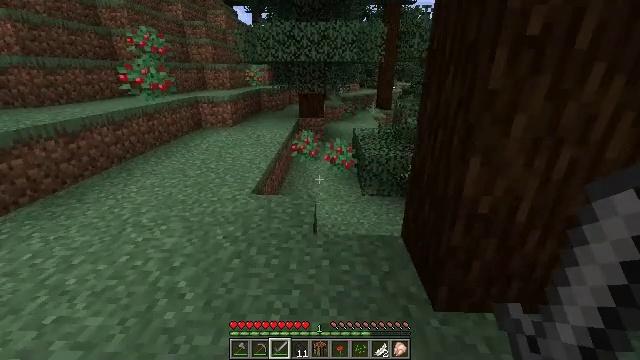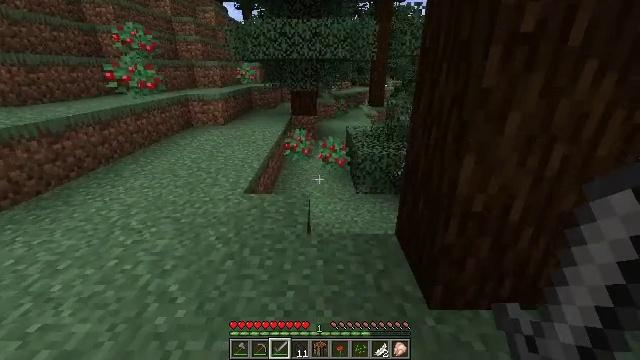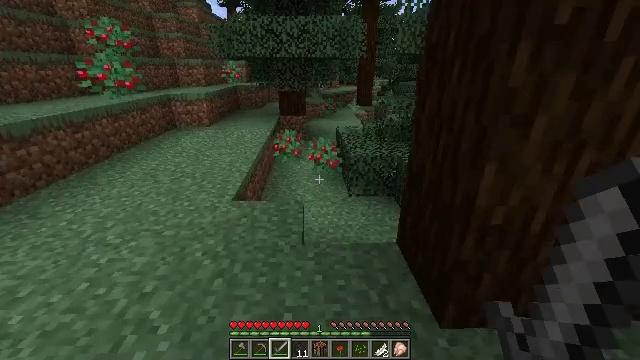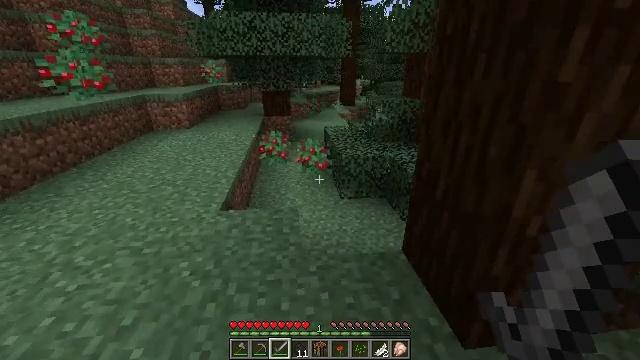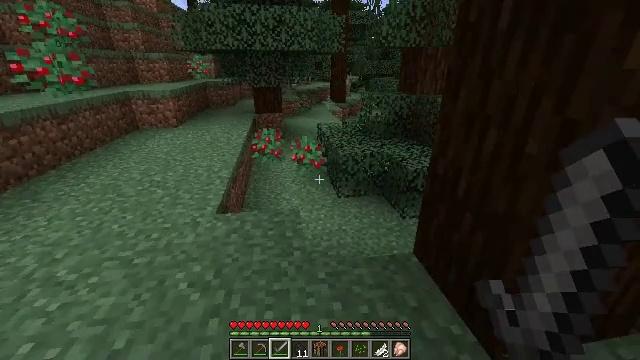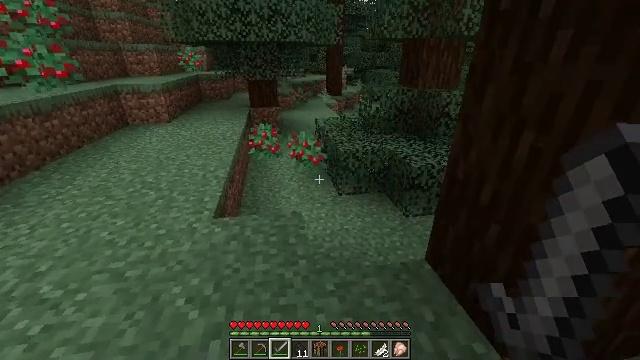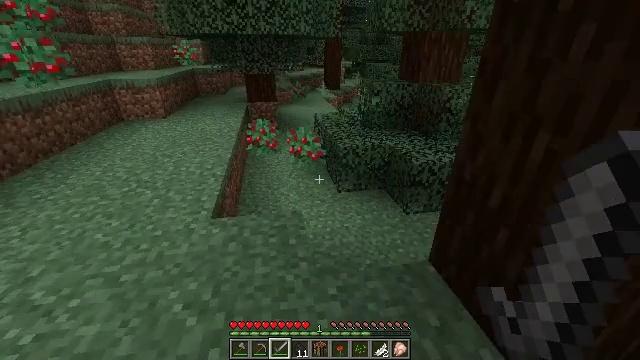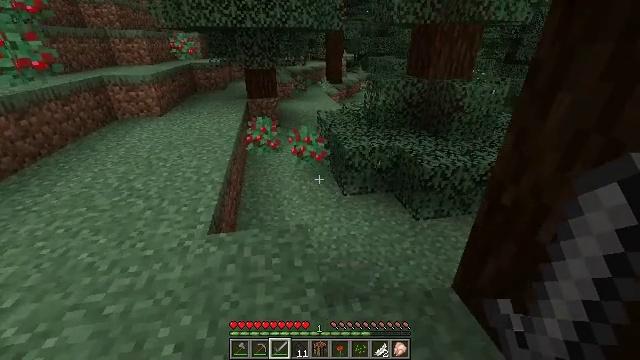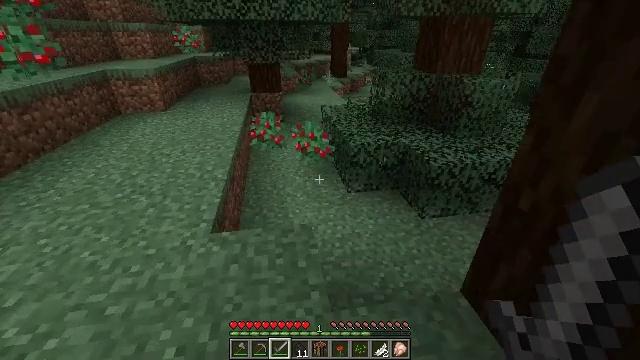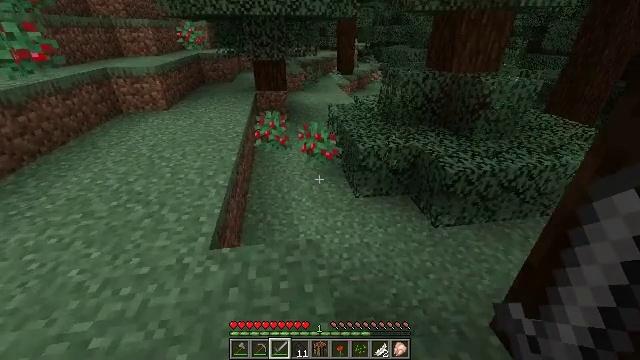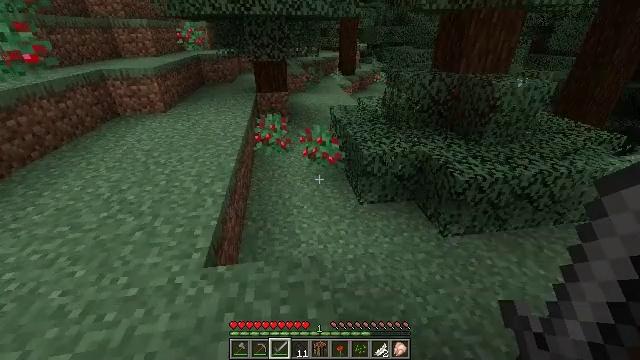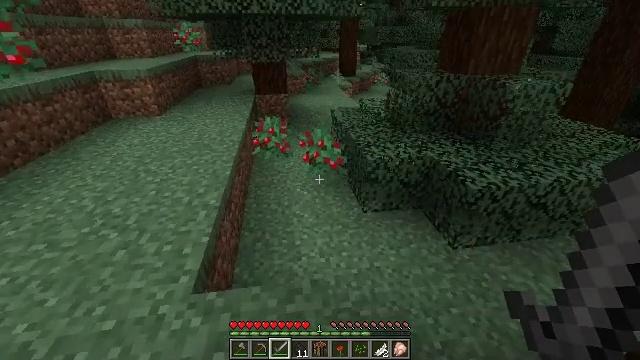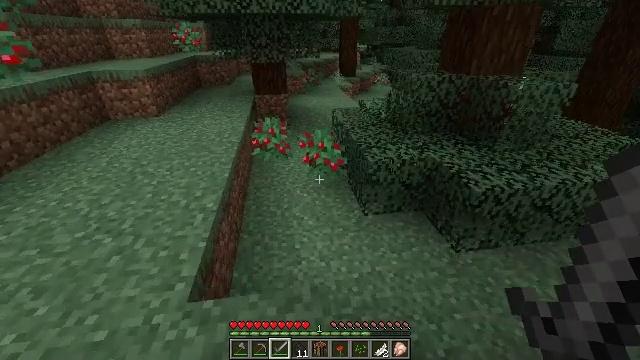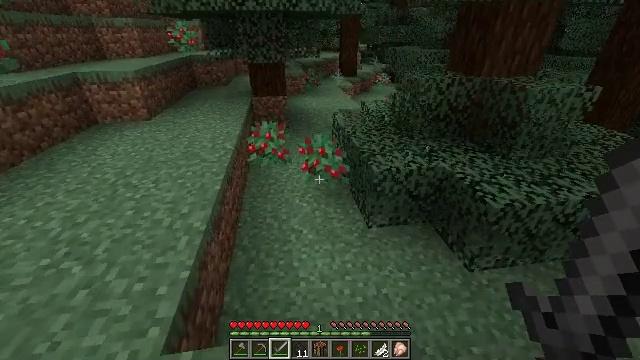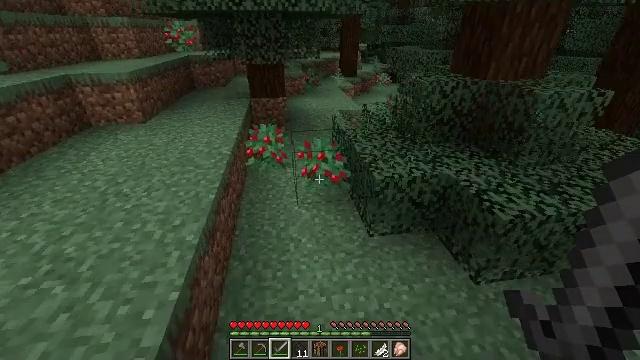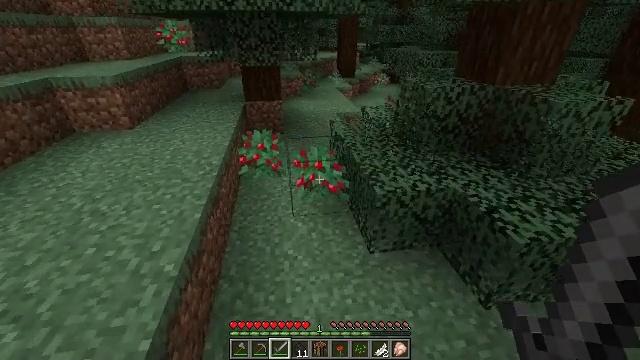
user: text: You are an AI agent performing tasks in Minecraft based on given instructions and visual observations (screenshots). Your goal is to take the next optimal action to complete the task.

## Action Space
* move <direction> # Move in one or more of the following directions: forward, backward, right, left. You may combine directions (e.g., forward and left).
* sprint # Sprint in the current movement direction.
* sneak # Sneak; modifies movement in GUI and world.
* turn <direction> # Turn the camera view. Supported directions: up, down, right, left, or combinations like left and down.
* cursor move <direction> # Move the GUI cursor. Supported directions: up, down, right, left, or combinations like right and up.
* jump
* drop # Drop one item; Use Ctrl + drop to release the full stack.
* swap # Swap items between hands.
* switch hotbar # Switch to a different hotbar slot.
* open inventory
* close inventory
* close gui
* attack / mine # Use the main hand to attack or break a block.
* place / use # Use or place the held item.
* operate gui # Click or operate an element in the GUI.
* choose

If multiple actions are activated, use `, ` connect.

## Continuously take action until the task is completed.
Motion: motion action
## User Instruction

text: Gather materials from the sweet berry bush.
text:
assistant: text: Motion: move forward and move left, turn right
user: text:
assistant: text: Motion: move forward and move left, turn right
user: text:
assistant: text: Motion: move forward and move left, turn right
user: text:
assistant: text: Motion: move forward and move left, turn right
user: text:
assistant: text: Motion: move forward, turn right and down
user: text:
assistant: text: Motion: move forward, turn down
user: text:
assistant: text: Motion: move forward, turn down
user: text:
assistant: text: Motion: move forward, turn down
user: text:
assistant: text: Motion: move forward, turn left
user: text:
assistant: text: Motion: move forward
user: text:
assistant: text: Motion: move forward
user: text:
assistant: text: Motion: move forward
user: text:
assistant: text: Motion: move forward
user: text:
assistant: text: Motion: move forward
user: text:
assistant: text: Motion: move forward
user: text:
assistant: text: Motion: move forward, turn right, attack / mine
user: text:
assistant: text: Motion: move forward, turn right and down, attack / mine
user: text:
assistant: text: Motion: attack / mine
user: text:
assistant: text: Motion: turn left
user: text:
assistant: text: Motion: no_op
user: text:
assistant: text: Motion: attack / mine
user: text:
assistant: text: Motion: attack / mine
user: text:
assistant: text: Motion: turn left, attack / mine
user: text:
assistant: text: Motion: turn left and up
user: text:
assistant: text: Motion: turn left and up
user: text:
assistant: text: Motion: move forward, turn left and up
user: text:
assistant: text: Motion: move forward, attack / mine
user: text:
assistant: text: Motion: move forward, attack / mine
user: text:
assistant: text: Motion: move forward, attack / mine
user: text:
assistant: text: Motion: move forward, attack / mine